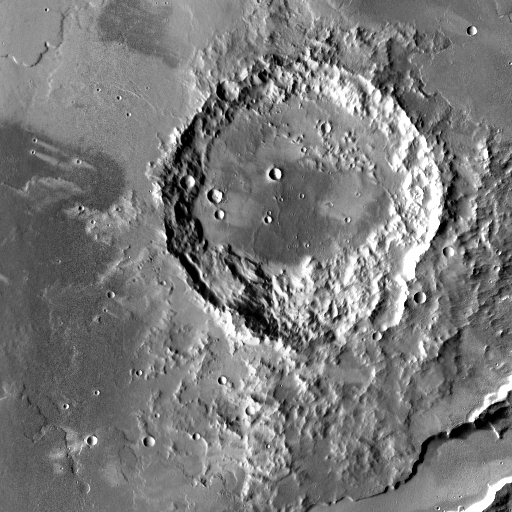
Crater classes present: Background, Other, Buried, Secondary